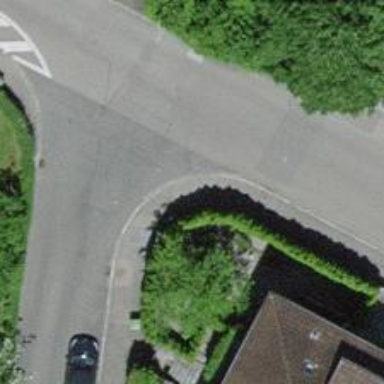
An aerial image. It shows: Kerb serving as barrier.